Question: I'm making a simple simulation program and I've run into some problems... Inhabitants of the simulated world have 4 eyes: left, up, right and down. Only one eye can be active at the time, and that eye needs to point in the direction of the nearest object (basically telling the inhabitant is the nearest object left, up, right or down). Each eye has it's quadrant in the coordinate system, which is rotated from the main coordinate system by 45 degrees. All the numbers (positions, coordinates) actually have to do with the not rotated coordinate system, I just use the rotated one for the explanation, it isn't really there.
Here's a picture that will explain it better:

So, the final question is: how to find out in which of these quadrants is the object? Given the object's position in the not rotated coordinate system.
- -
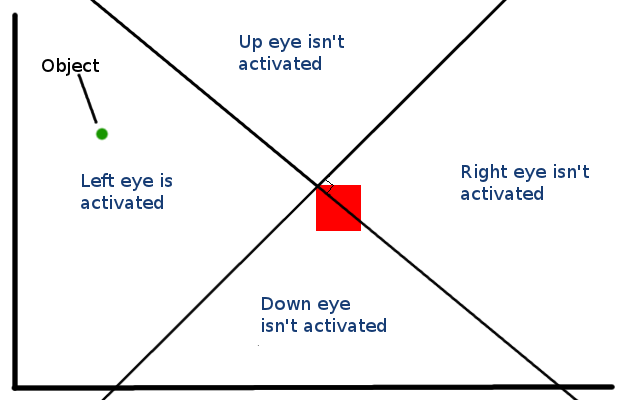
Answer: Let , be the coordinates of the object in the non-rotated coordinate system translated so that the eye lies at the origin. You can take advantage of basic properties of two linear functions whose charts partition your simulated space into the four quadrants you drew ("left", "up", "right" and "down").
The tilted line going from left bottom to top right is given by . This means that (assuming grows upwards and grows rightwards) the points lying in quadrants "down" and "right" have coordinates satisfying . Similarly points in quadrants "up" and "left" have coordinates satisfying .
In order to differentiate between "down" and "right" and between "up" and "left" quadrants we can use the other line (from top left to bottom right) whose formula is . This time we see that points belonging to the "left" and "down" quadrants have coordinates obeying . Similarly, points belonging to the "right" and "up" quadrants have coordinates satisfying .
Combining these conditions we see that the object with coordinates , lies in:
- - - -
These conditions assume that the point where all four quadrants meet is the origin of the coordinate system used to express and . You should perform the necessary translation using the known position of the eye before using these conditions.
Note that if you want to perform this process relative to a few eyes with different positions, you must use different translation each time. One unwanted consequence of this is that you may arrive at different quadrants for the same objects from two different eyes. This is a consequence of the problem and is independent of how you solve it.
You also need to make a choice regarding the classification of objects lying exactly on quadrants boundary. The choice will require you to change some of the strict inequalities above so that they allow for equality.